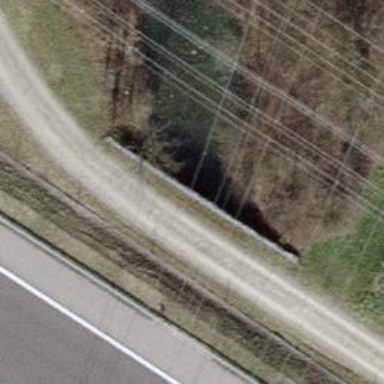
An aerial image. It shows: There is tunnel.